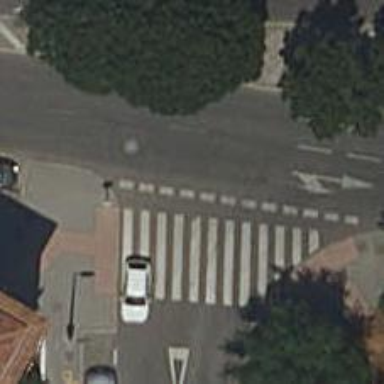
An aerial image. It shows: Road with "give way" sign.